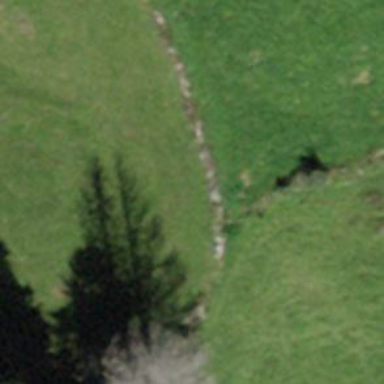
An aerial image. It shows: Wall made of dry stone.